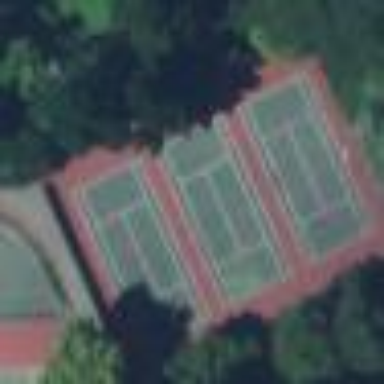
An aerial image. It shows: Sports center with tennis facility.